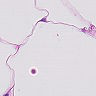
Metastatic tissue present: no